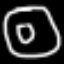
Label: donut